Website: home-depot
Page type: payment
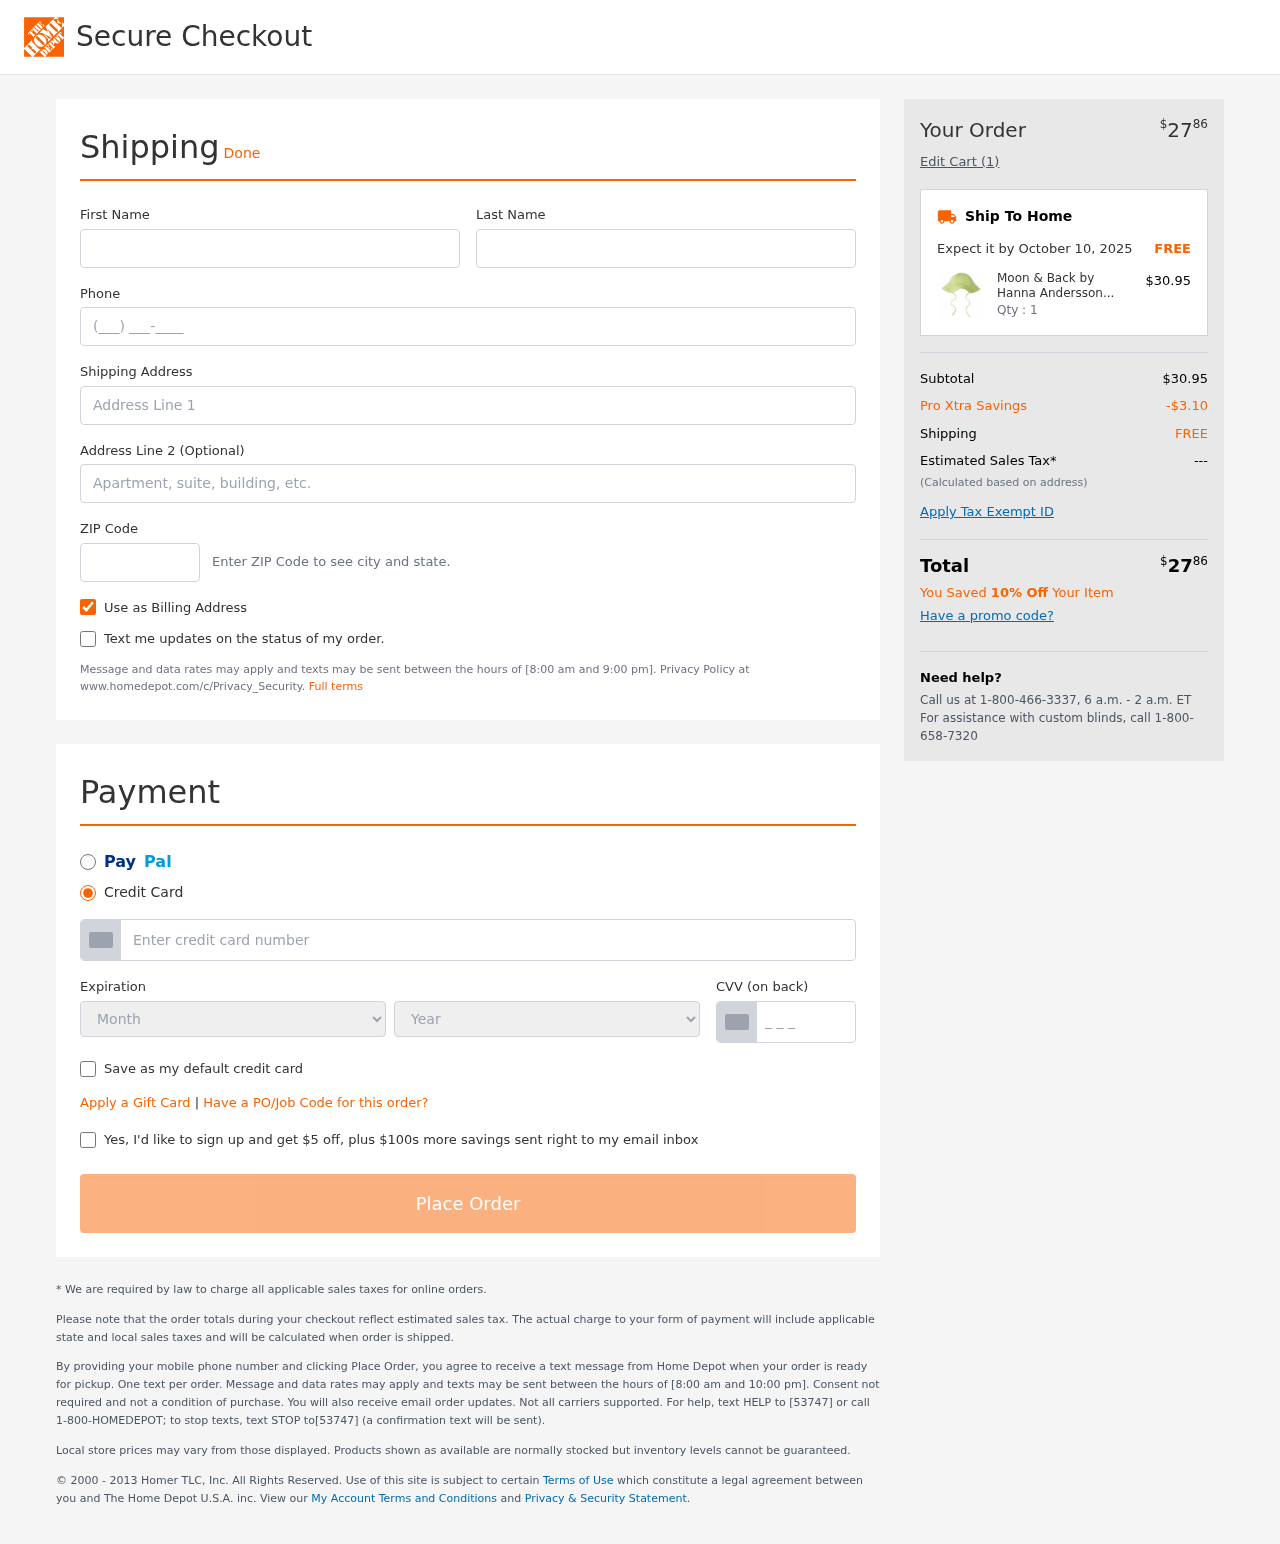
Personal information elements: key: PII_CARD_CVV
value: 300
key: PII_CARD_EXPIRY_MONTH
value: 07
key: PII_CARD_EXPIRY_YEAR
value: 26
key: PII_CARD_NUMBER
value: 4275 7734 5954 5804
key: PII_FIRSTNAME
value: Tracy
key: PII_LASTNAME
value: Sanchez
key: PII_PHONE
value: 4154750333
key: PII_POSTCODE
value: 45409
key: PII_STREET
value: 43044 Valerie Extensions
Product elements: key: PRODUCT1_NAME
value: Moon & Back by Hanna Andersson Baby Swim Hat, Lime Green, 3-12 mos
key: PRODUCT1_PRICE
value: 30.95
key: PRODUCT1_QUANTITY
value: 1
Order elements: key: ORDER_TOTAL
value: $2786
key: ORDER_NUM_ITEMS
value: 1
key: ORDER_DELIVERY_DATE
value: October 10, 2025
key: ORDER_SUBTOTAL
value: $30.95
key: ORDER_DISCOUNT
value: -$3.10
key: ORDER_SHIPPING_COST
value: FREE